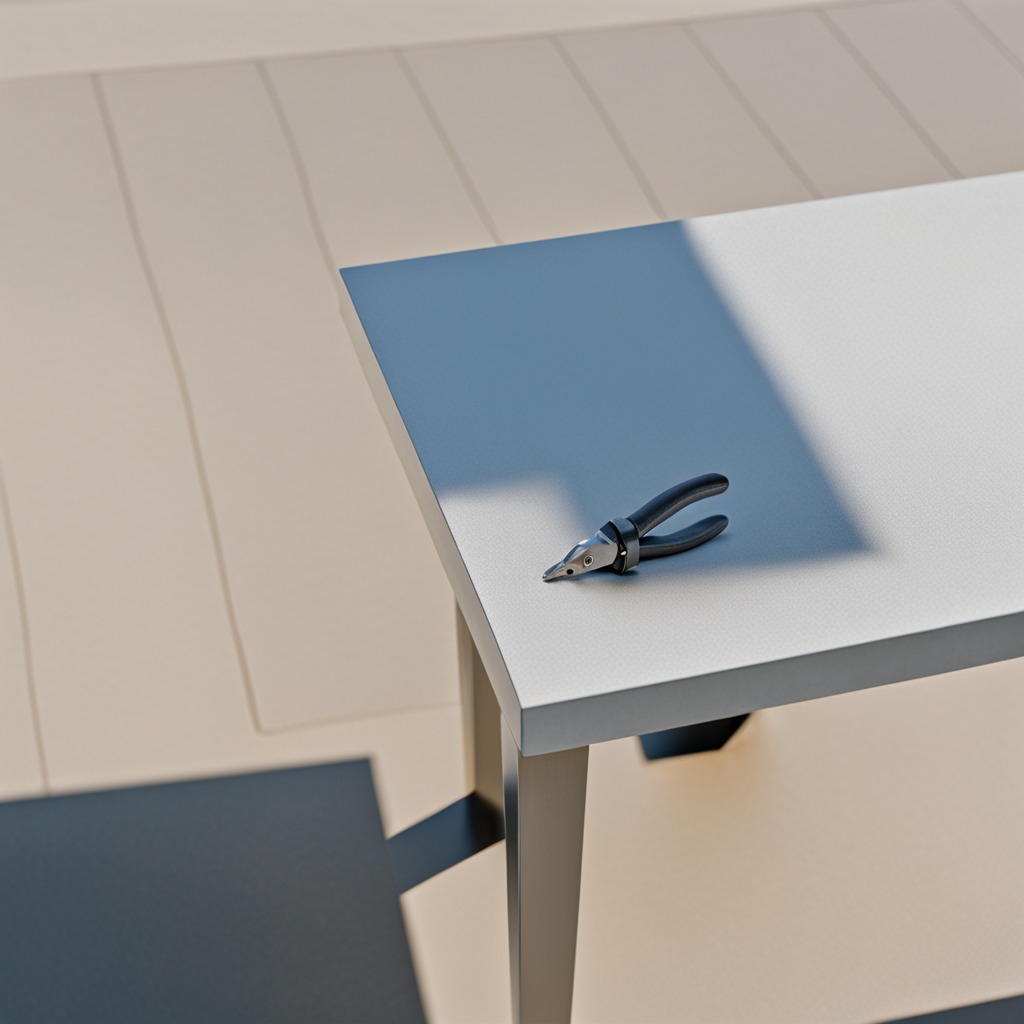
A plier lies on the table.